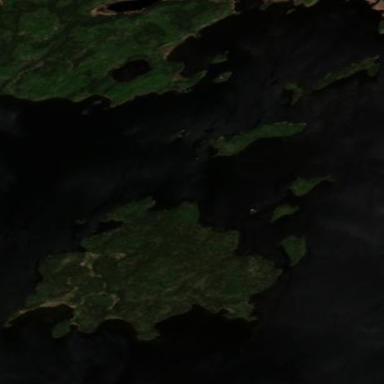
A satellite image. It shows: Island in natural setting.